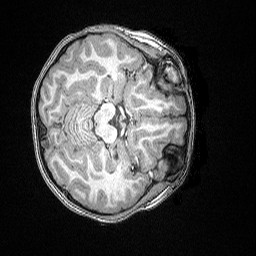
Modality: T1w
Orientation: axial
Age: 82
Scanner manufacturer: siemens
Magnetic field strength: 3 T
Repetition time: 2.5 s
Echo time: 0.00347 s